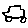
Label: car